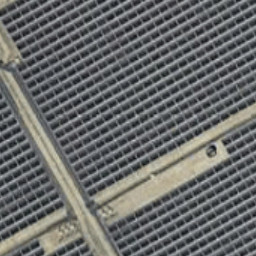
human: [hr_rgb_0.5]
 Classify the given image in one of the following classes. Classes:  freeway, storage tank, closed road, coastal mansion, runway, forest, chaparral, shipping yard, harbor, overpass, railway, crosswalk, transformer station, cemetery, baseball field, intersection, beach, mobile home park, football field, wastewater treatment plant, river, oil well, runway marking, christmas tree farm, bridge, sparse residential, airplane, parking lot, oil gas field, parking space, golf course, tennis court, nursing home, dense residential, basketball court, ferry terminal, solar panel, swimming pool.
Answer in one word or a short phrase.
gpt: solar panel